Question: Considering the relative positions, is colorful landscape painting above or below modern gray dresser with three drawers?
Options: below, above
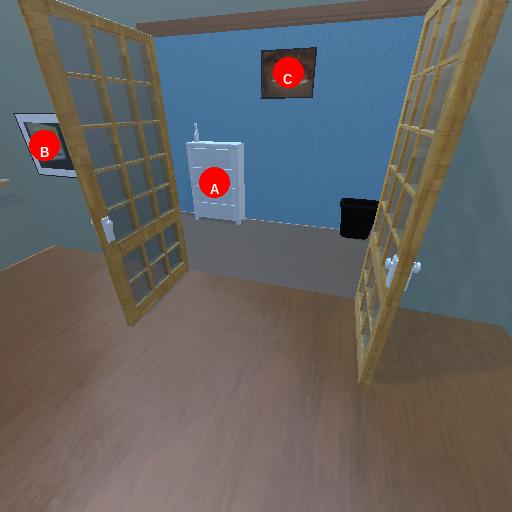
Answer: below